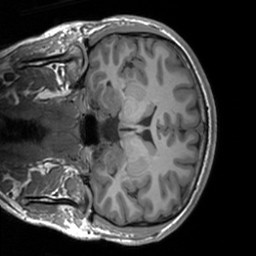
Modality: T1w
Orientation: coronal
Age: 24
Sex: male
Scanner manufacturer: siemens
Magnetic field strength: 3 T
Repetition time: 1.9 s
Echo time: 0.00226 s